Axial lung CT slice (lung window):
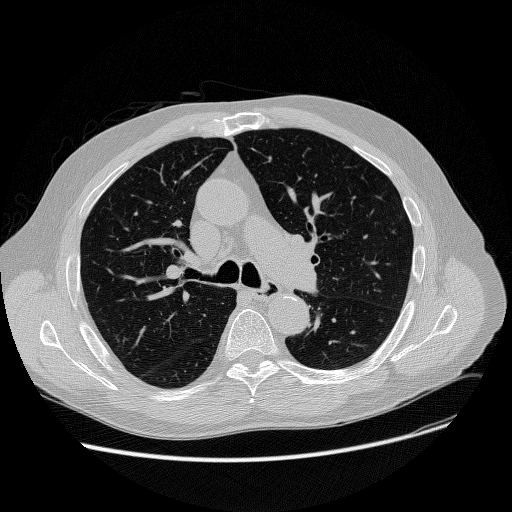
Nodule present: no